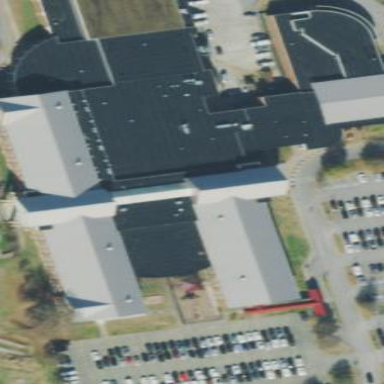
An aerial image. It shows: School building.